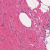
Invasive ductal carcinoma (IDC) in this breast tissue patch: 0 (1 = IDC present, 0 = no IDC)